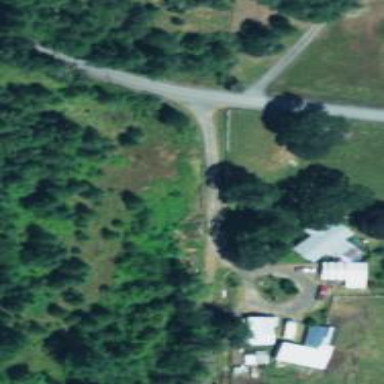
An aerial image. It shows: Driveway leading to service road.